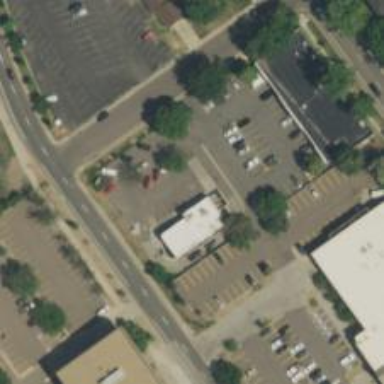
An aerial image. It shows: Parking space is available.